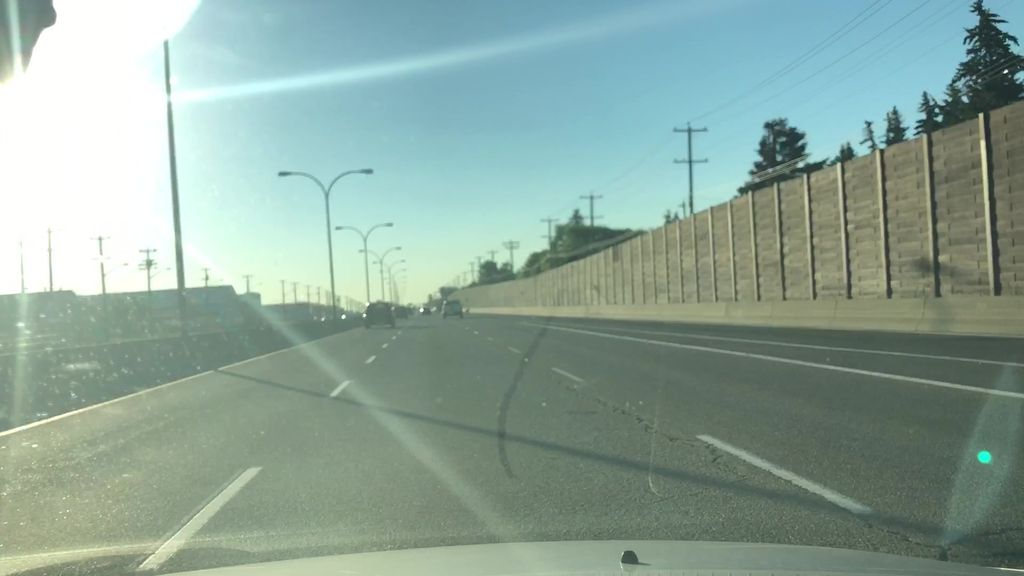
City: edmonton